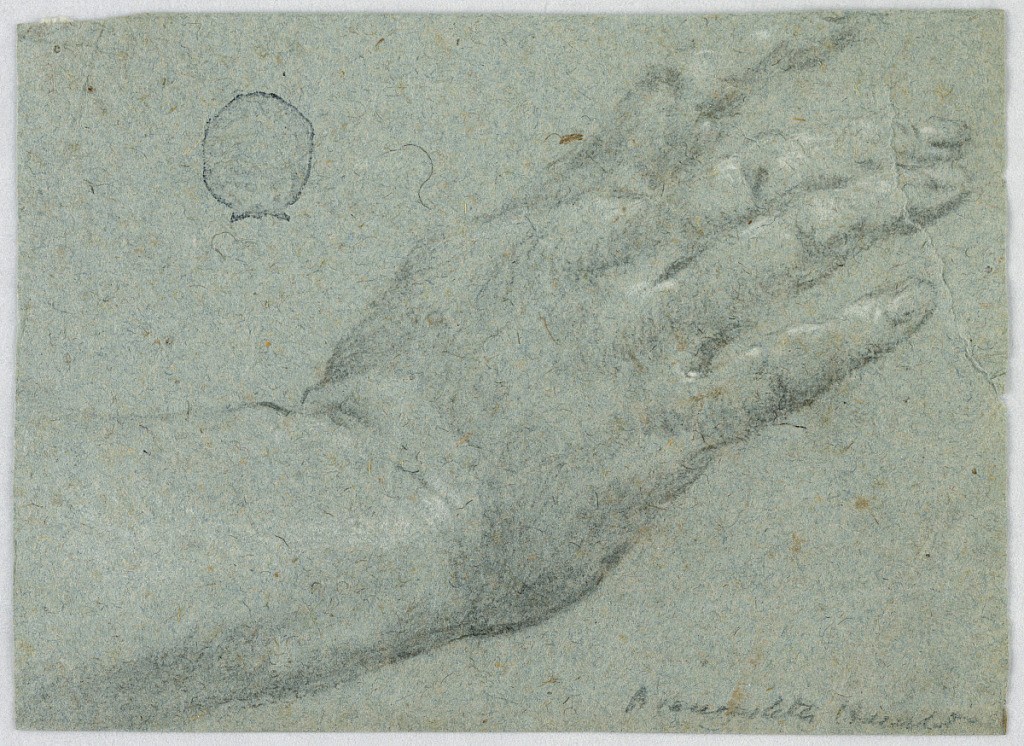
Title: The right hand of a man
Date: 1700–1750
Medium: Black chalk and white heightening on blue paper
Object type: Drawing
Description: Horizontal composition of a man's right hand with raised fingers, turned towards the right